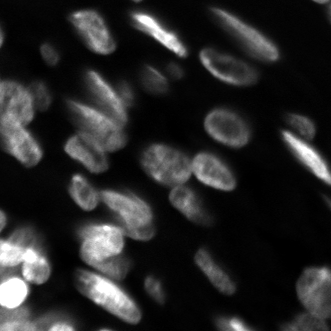
Tissue sample: ovarian
Magnification: 10.0x
Cell type: T cells
Senescence state: senescent